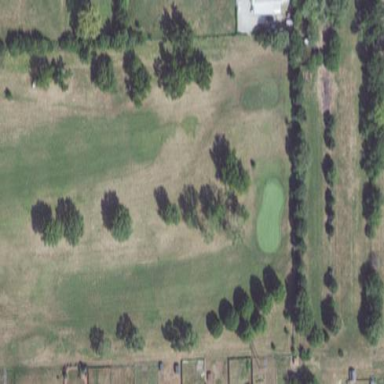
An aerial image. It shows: Golf fairway surrounded by grass.